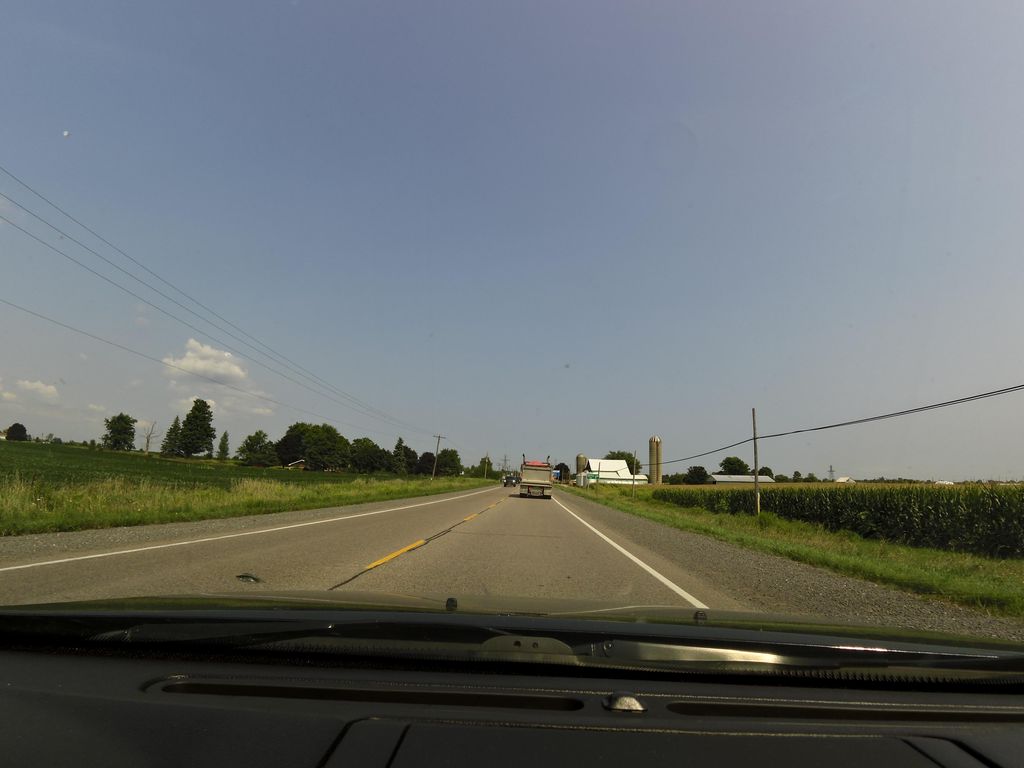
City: hamilton